高三 · 度量几何学
22. 如图, $\mathrm{AB}$ 是半圆 $\mathrm{O}$ 的直径, $\mathrm{C}$ 是圆周上一点(异于点 $\mathrm{A}, \mathrm{B}$ ), 过点 $\mathrm{C}$ 作圆 $\mathrm{O}$ 的切线 $\mathrm{l}$, 过点 $\mathrm{A}$作直线 $l$ 的垂线 $\mathrm{AD}$, 垂足为点 $\mathrm{D}, \mathrm{AD}$ 交半圆于点 $\mathrm{E}$. 求证: $\mathrm{CB}=\mathrm{CE}$.

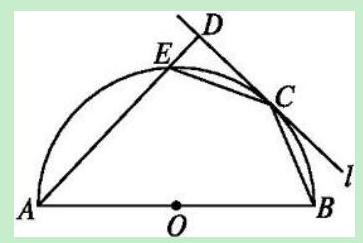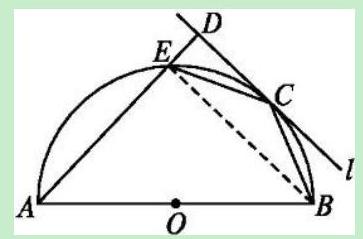
答案: 证明：连接 BE,如图.

因为 $\mathrm{AB}$ 是半圆 $\mathrm{O}$ 的直径, 点 $\mathrm{E}$ 为圆周上一点,

所以 $\angle \mathrm{AEB}=90^{\circ}$,

即 $\mathrm{BE} \perp \mathrm{AD}$.

又因为 $\mathrm{AD} \perp 1$,所以 $\mathrm{BE} / / \mathrm{l}$.

所以 $\angle \mathrm{DCE}=\angle \mathrm{CEB}$.

因为直线 1 是圆 $\mathrm{O}$ 的切线,

所以 $\angle \mathrm{DCE}=\angle \mathrm{CBE}$.

所以 $\angle \mathrm{CBE}=\angle \mathrm{CEB}$, 故 $\mathrm{CE}=\mathrm{CB}$.
解析: : 分析: 本题主要考查了弦切角的性质, 解决问题的关键是根据弦切角的性质转化为证明 $\angle \mathrm{CBE}=\angle \mathrm{CEB}$.